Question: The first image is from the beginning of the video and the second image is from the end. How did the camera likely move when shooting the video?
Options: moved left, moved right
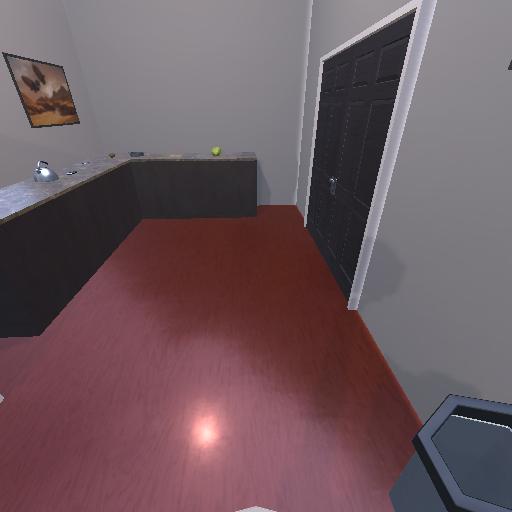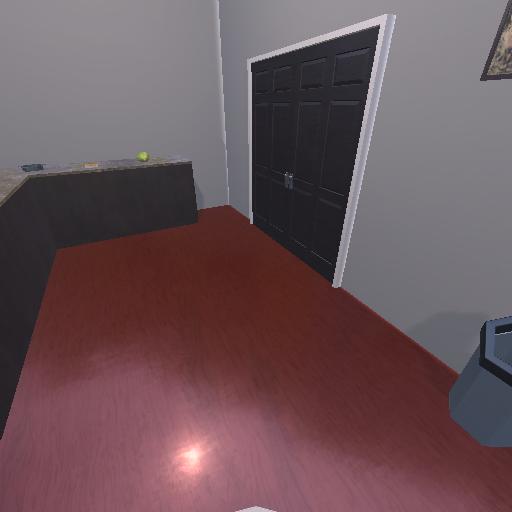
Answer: moved left